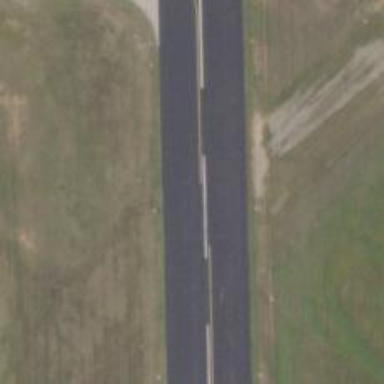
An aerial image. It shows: View of taxiway at the airport.